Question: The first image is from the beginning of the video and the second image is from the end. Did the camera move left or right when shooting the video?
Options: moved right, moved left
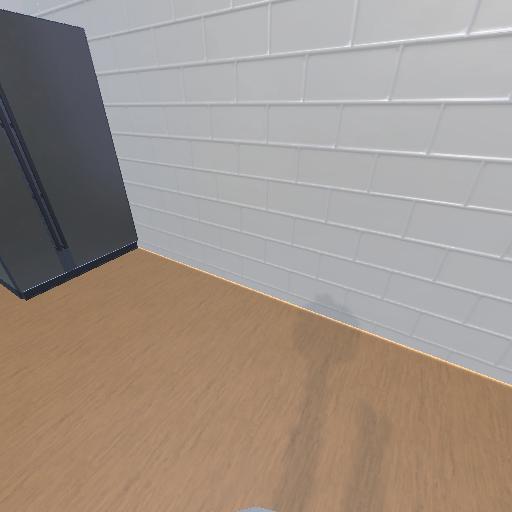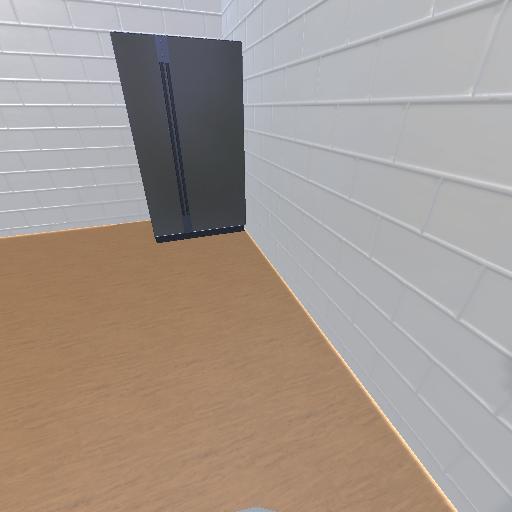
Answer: moved right